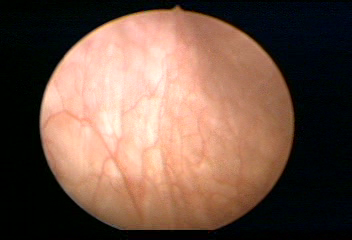
Modality: WLC
Class: Normal mucosa
Bladder cancer association: No